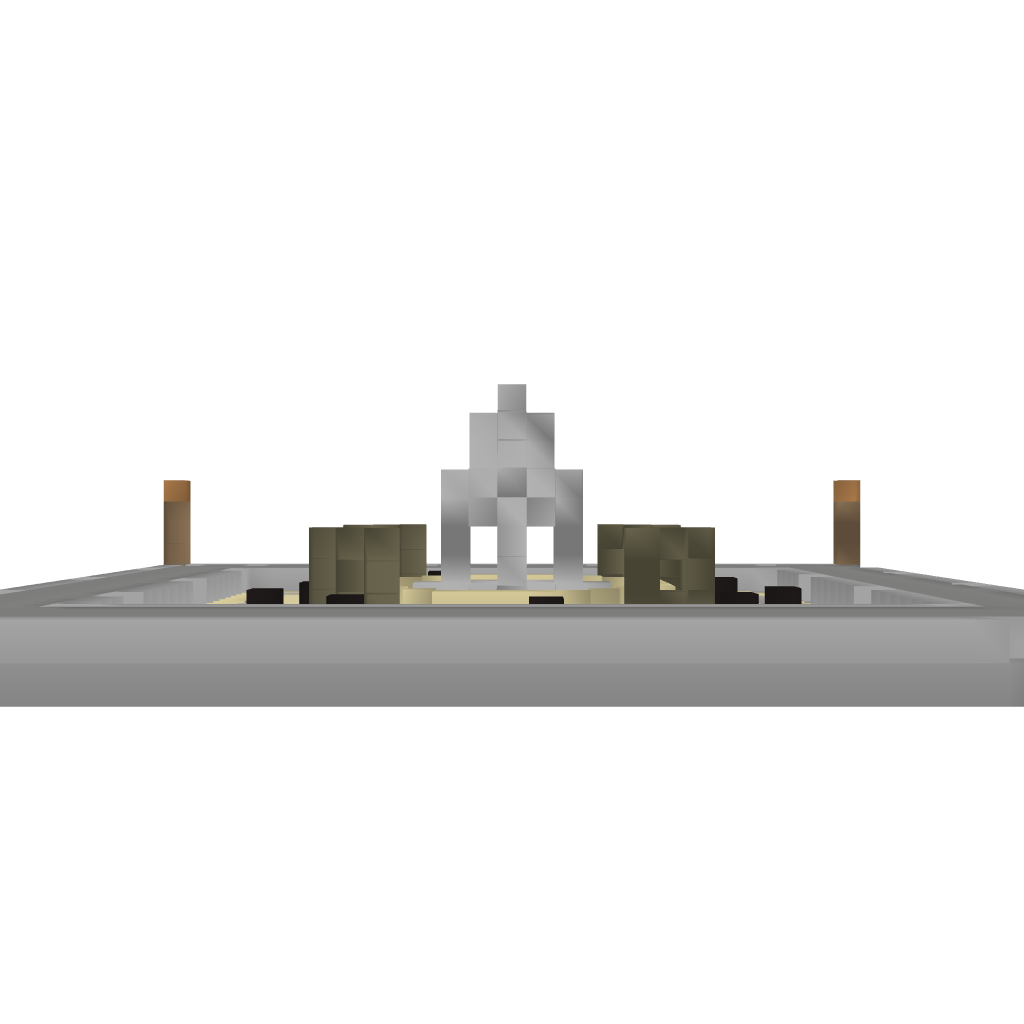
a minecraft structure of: Fountain